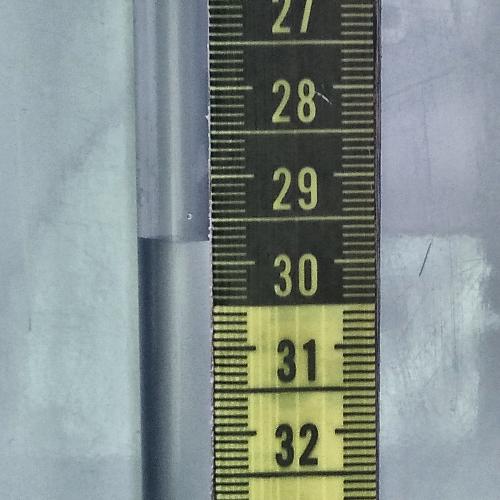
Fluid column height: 29.7 cm